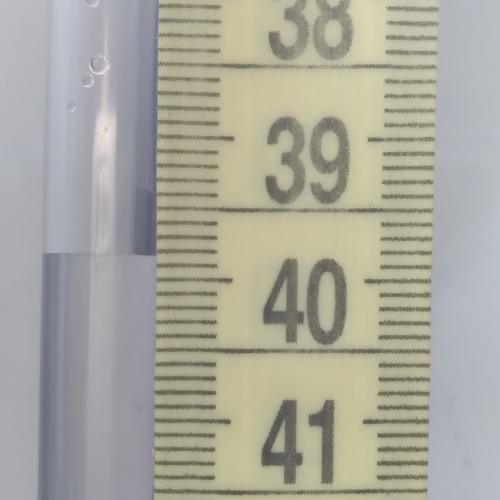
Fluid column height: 39.8 cm